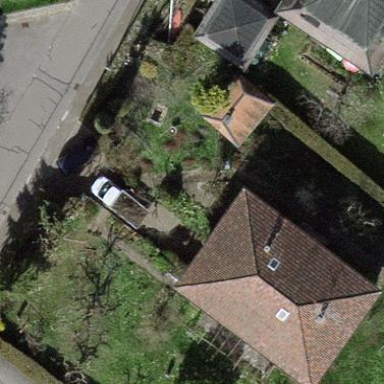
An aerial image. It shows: Detached building.